Question: I am using jquery selectable plugin and running it to a situation as follows.
Please take a look at this image

The html5 canvas is enclosed inside a DIV. But the canvas is bigger than the DIV size on purpose. The round rectangle is always of the size of the DIV. The canvas is bigger by say 10 pixel on each side of the DIV boundary. In the above image, the blue boundary represents the canvas.
I have jquery selectable and it selects all objects that are of class ="mt_obj".
The DIV is assigned this class but the canvas is not assigned this class.
The side effect is when I use the marquee selection (rubberband) and if it falls in the canvas region then the object gets selected. So if I click between the blue border and the rounded square border, the object gets selected. The desired behavior is to select only when the user clicks on the gray rounder square.
Here is the HTML code. . I think the canvas selection propogates to the DIV since the div is the parent of canvas.
'''
<div style="display: block; position: absolute;
top: 181px; left: 217px; width: 398px; height: 34px; z-index: 1;"
class="mt_obj ui-resizable ui-draggable ui-selected ui-resizable-autohide">
<canvas style="position: relative;
top: -10px; left: -17.4561px;" width="432" height="54">
</canvas>
</div>
'''
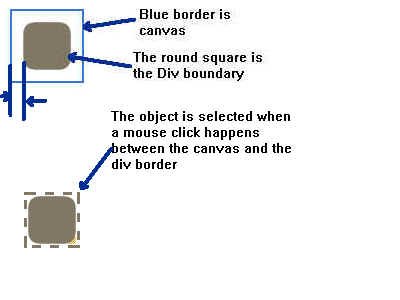
Answer: This is a bit of a shot in the dark, but I'm guessing that selectable uses any or all of the mouseover, mouseout, mouseenter, and mouseleave events to trigger a selection. With that in mind you may be able to do something like this after you call 'selectable':
'''
$("div.mt_obj canvas").bind("mouseover mouseout", function(event){
event.stopPropagation();
});
'''
You could try the 'mouseenter' and 'mouseleave' events in there too.